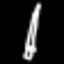
Label: pencil